Question:
I have been developing a game for a little while now and have started to notice rendering issues with the Unity3D engine. The poop emoji is supposed to appear in front of the floor tile but this isn't the case here. There are more depending on how you position the camera. They are both on the default layer and I have no idea what the cause would be.
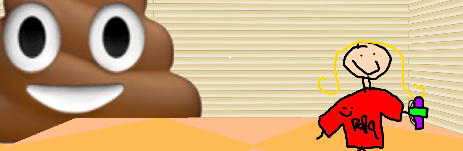
Answer: If multiple sprite are on the same 'sorting layer' and the same 'order in layer' index you cant be sure which one will be on top of others. It could change anytime depending of the camera position or even on game session.
To be sure of your rendering , use the 'order in layer' and set a higher value to the emoji than the floor.
<URL>
'Order in Layer'